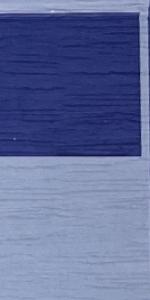
Label: Empty